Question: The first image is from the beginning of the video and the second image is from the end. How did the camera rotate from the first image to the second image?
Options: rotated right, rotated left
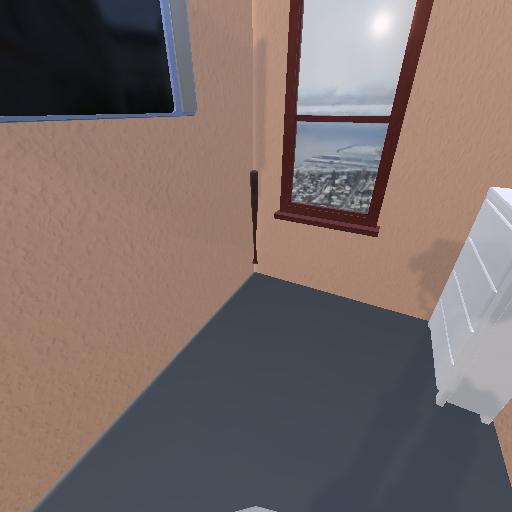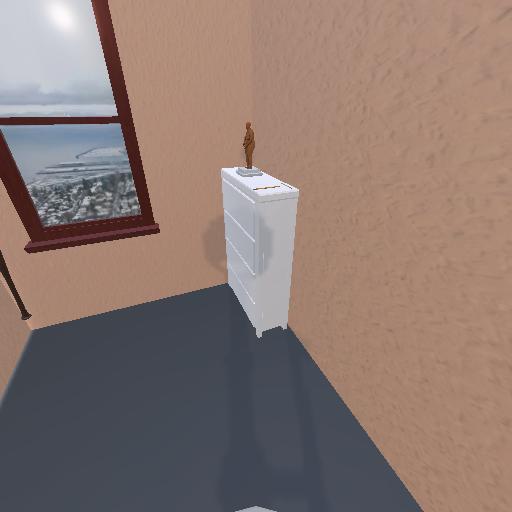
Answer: rotated right